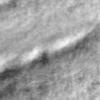
Label: no_change